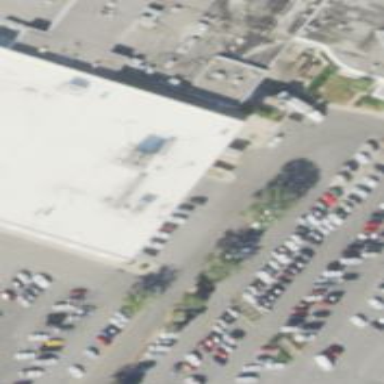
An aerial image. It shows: Parking space.